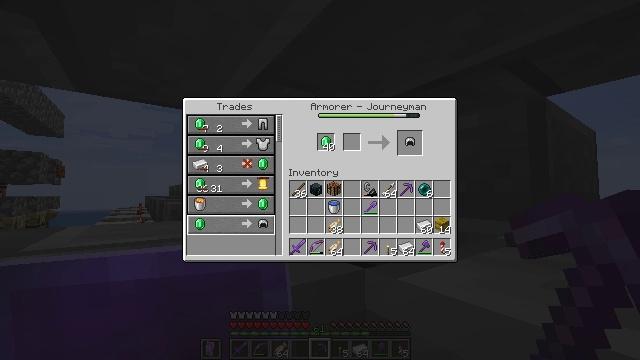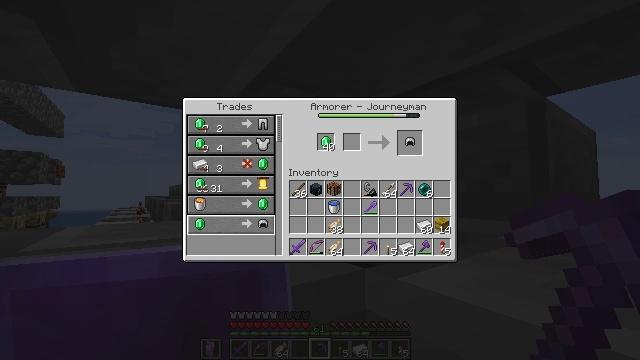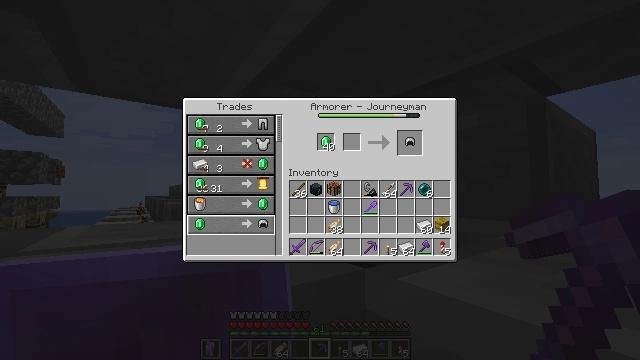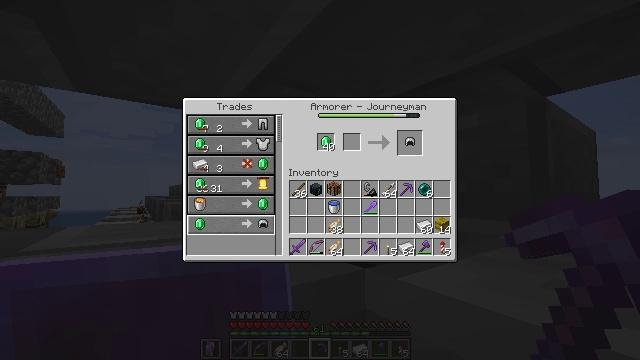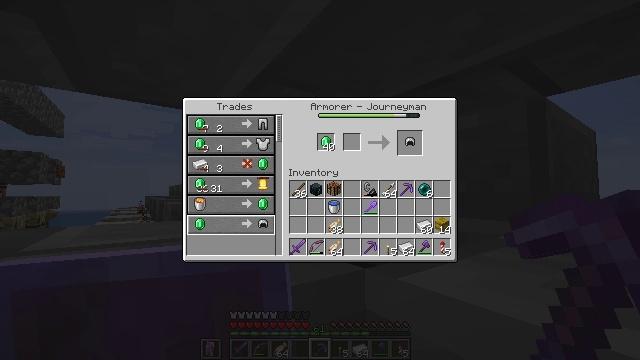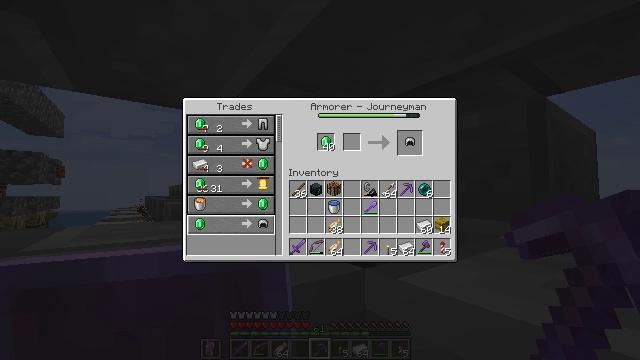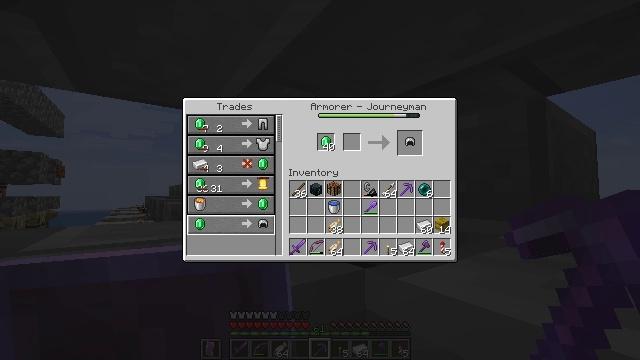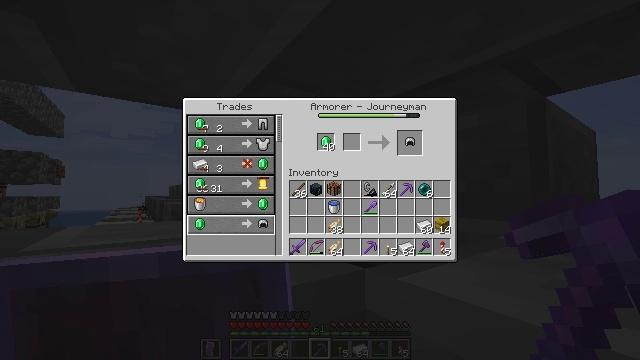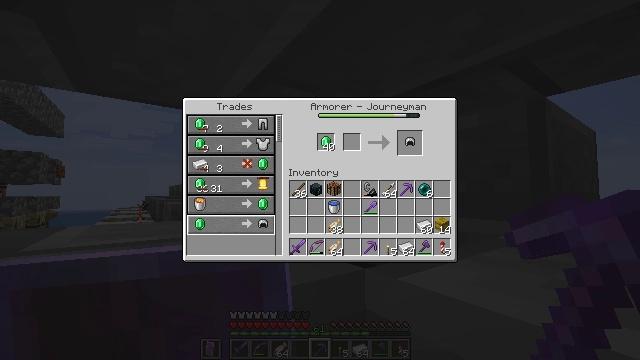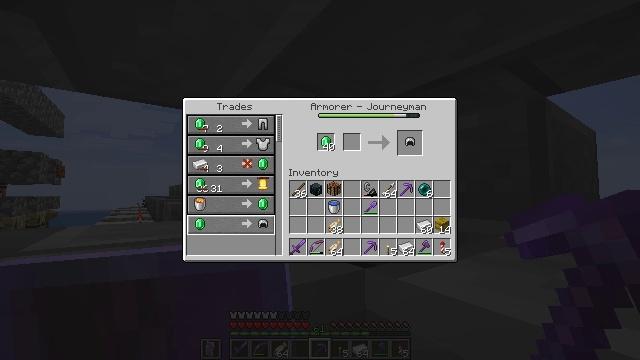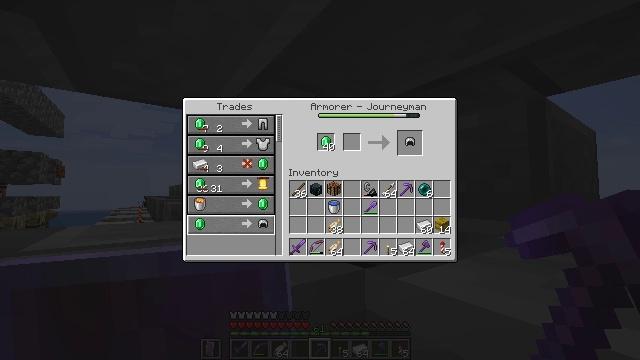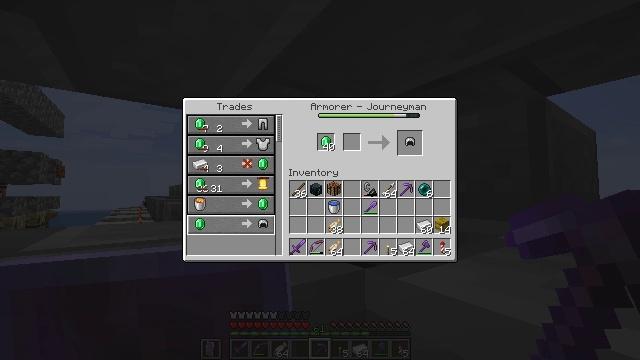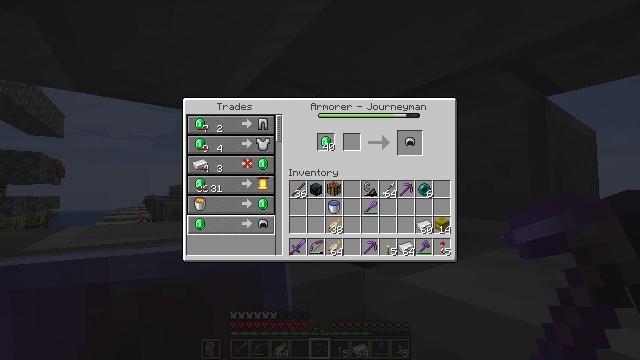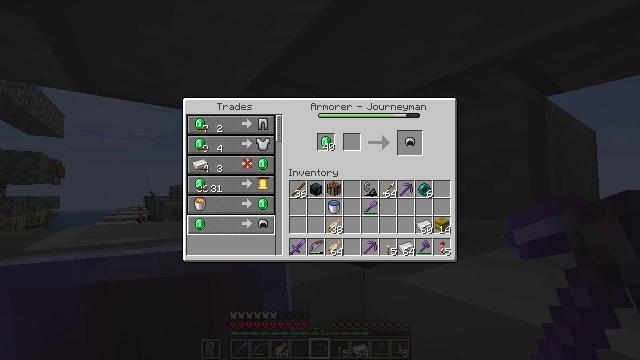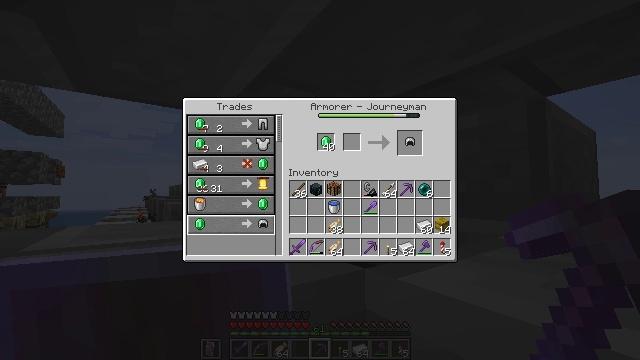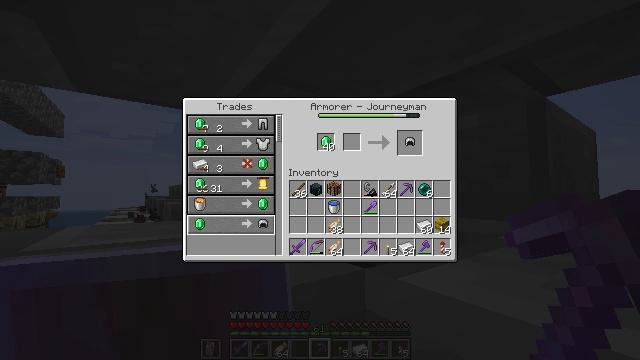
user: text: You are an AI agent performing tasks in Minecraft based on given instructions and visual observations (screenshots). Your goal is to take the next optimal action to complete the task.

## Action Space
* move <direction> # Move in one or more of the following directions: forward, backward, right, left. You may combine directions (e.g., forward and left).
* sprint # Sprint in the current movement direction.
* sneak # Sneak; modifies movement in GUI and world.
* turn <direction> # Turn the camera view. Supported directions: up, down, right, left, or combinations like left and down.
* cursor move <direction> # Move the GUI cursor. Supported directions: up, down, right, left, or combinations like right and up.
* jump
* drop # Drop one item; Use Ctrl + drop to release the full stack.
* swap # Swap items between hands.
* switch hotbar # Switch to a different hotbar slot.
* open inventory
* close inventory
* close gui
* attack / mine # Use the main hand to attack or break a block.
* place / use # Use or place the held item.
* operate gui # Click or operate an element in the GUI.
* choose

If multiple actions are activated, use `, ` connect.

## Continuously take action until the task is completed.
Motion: motion action
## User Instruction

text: Use materials to craft a chainmail helmet.
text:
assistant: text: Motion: no_op
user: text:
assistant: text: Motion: no_op
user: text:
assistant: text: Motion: no_op
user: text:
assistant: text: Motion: no_op
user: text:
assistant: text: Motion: no_op
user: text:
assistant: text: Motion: no_op
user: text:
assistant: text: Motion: no_op
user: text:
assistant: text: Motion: no_op
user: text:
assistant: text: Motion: no_op
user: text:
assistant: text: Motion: no_op
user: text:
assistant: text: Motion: no_op
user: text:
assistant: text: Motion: no_op
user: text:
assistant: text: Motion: no_op
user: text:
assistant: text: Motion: no_op
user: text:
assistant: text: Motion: no_op
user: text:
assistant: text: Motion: no_op
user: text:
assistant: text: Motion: no_op
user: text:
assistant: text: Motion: no_op
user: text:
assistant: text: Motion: no_op
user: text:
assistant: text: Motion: no_op
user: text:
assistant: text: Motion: no_op
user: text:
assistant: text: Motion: no_op
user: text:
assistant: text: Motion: no_op
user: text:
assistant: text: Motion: no_op
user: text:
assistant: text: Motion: no_op
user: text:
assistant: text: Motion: no_op
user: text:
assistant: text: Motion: no_op
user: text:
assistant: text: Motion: no_op
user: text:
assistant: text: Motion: no_op
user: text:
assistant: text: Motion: no_op